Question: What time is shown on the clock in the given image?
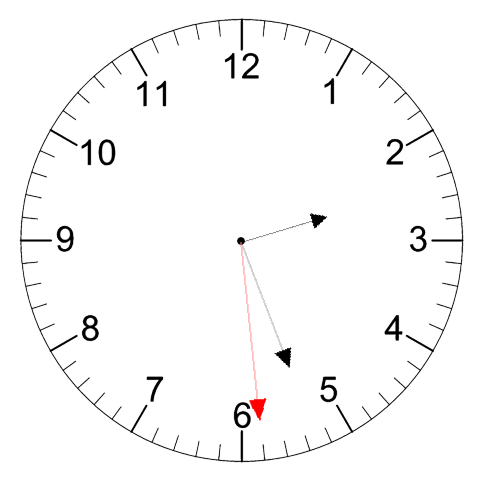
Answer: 02:26:29